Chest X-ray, AP view. Patient: 57 years old, sex M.
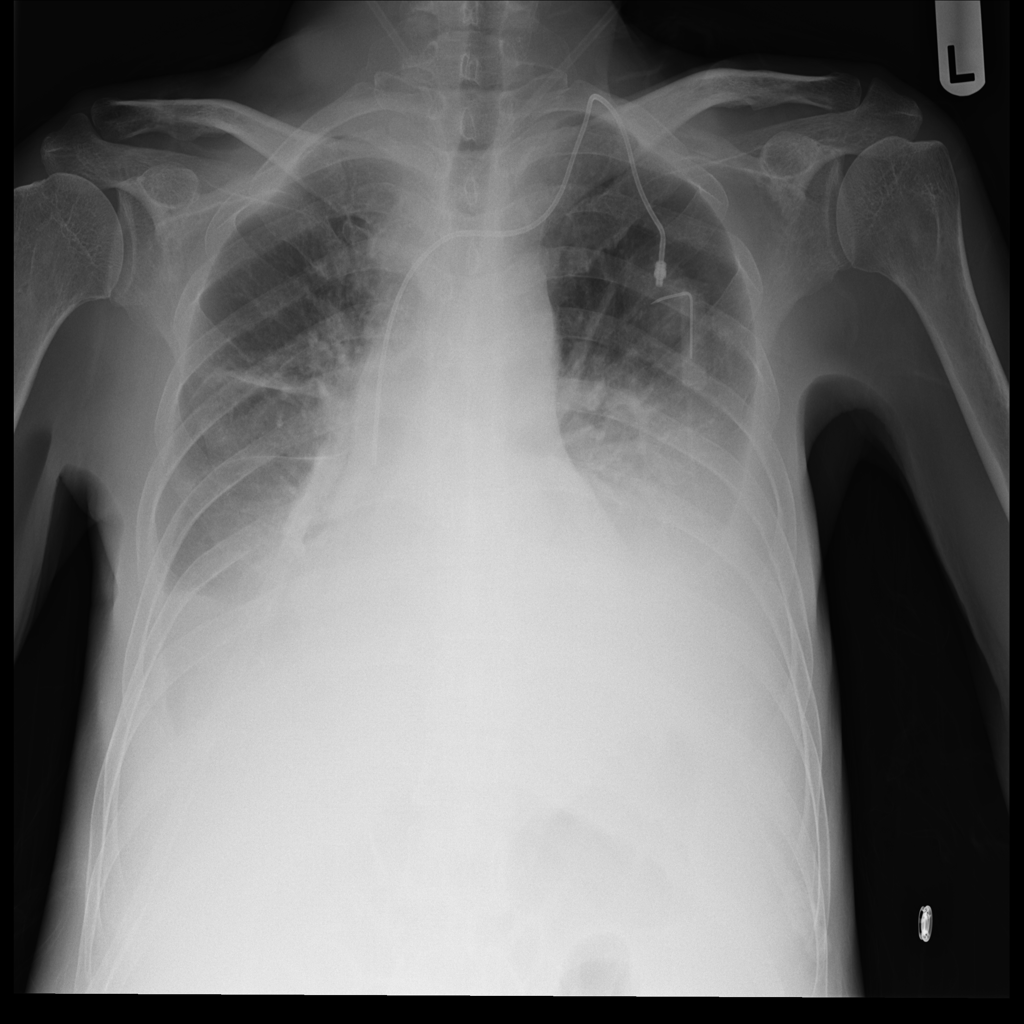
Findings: Atelectasis, Effusion